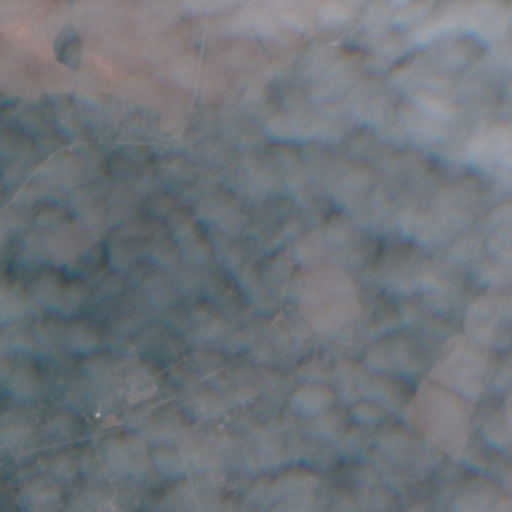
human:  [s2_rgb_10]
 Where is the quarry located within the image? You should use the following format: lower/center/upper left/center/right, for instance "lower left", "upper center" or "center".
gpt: The quarry is located in the upper right of the image.
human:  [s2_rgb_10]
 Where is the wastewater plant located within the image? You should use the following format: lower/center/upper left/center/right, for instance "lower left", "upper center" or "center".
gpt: The wastewater plant is located in the lower left of the image.
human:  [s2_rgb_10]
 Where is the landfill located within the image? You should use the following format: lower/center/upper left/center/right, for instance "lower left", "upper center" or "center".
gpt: There is no landfill in the image.